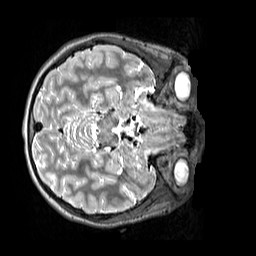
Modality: T2w
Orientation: axial
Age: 10
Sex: female
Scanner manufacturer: siemens
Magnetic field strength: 3 T
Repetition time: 3.2 s
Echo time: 0.408 s